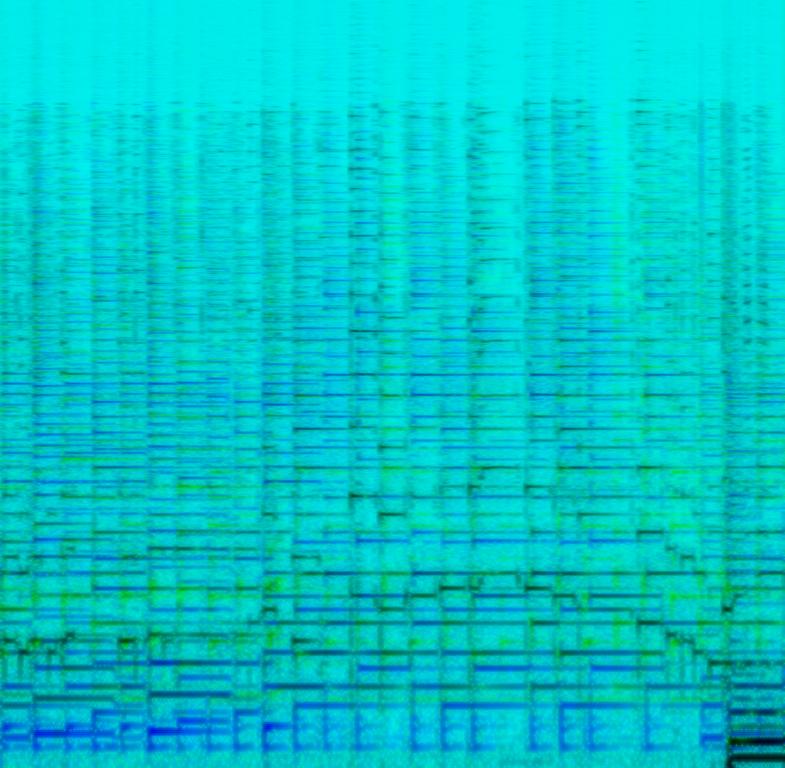
The low quality recording features a country song that consists of a passionate male vocal singing over arpeggiated acoustic guitar melody, acoustic rhythm guitar chords, mandoline guitar melody and groovy bass. It sounds passionate, joyful and emotional.